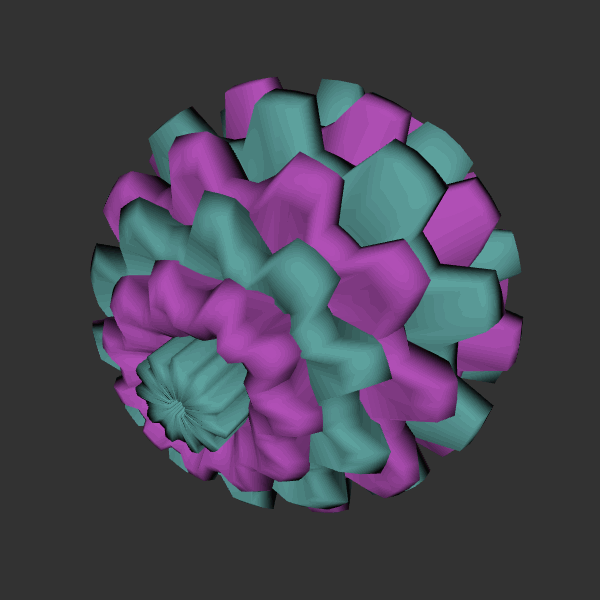
Background: dark